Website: crate-barrel
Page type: stored-credit-cards
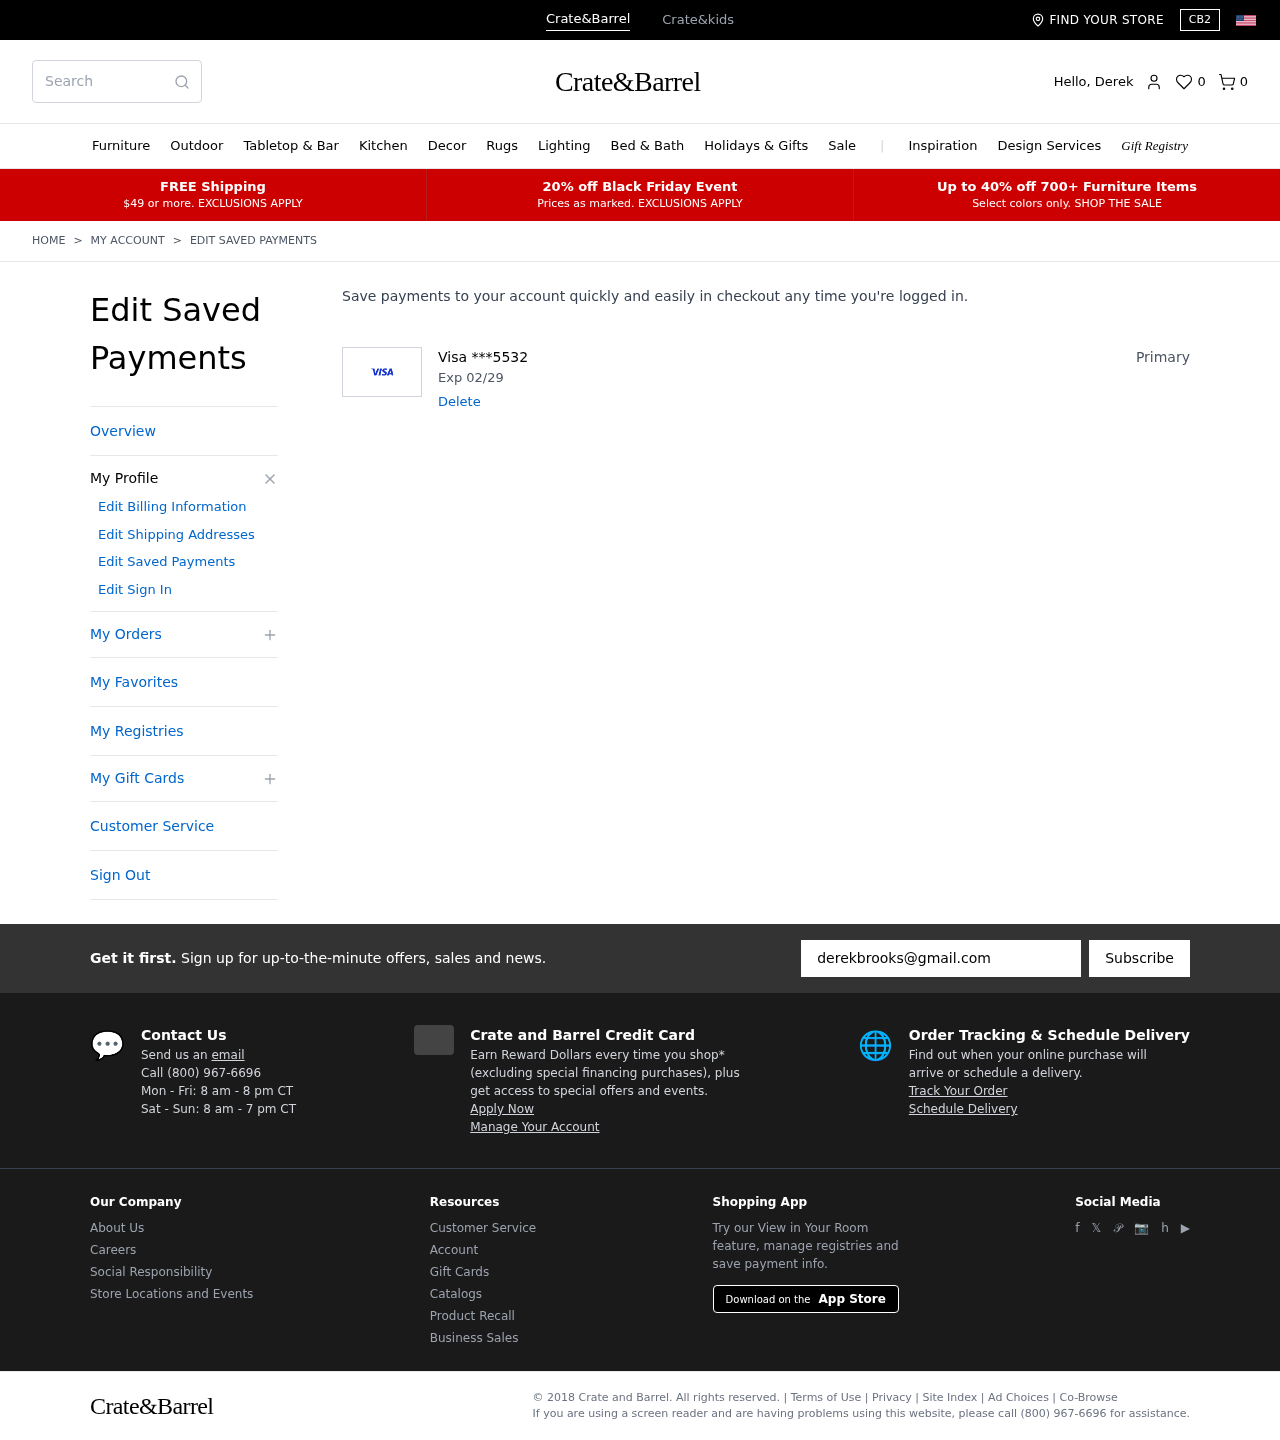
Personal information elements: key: PII_CARD_EXPIRY
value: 02/29
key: PII_CARD_LAST4
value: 5532
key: PII_CARD_TYPE
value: Visa
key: PII_FIRSTNAME
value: Derek
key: PII_EMAIL
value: derekbrooks@gmail.com
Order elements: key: ORDER_NUM_ITEMS
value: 0
Search elements: key: HEADER_SEARCH
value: Search
Other elements: key: FAVORITES_COUNT
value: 0